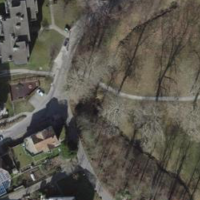
EUNIS habitat code: 53
Species observed at this site:
Trifolium repens
Lathyrus pratensis